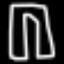
Label: pants